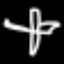
Label: airplane